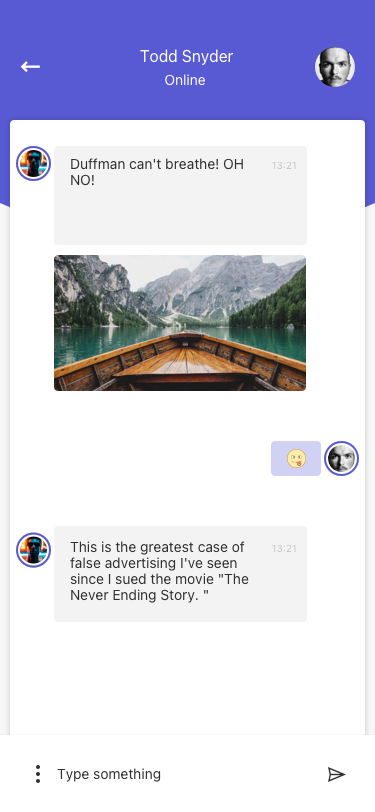
Text in this UI design:
Todd Snyder
Online
This is the greatest case of false advertising I've seen since I sued the movie "The Never Ending Story. "
13:21
Duffman can't breathe! OH NO!
13:21
Type something